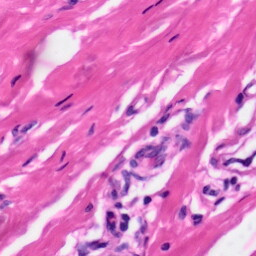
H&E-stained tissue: Skin